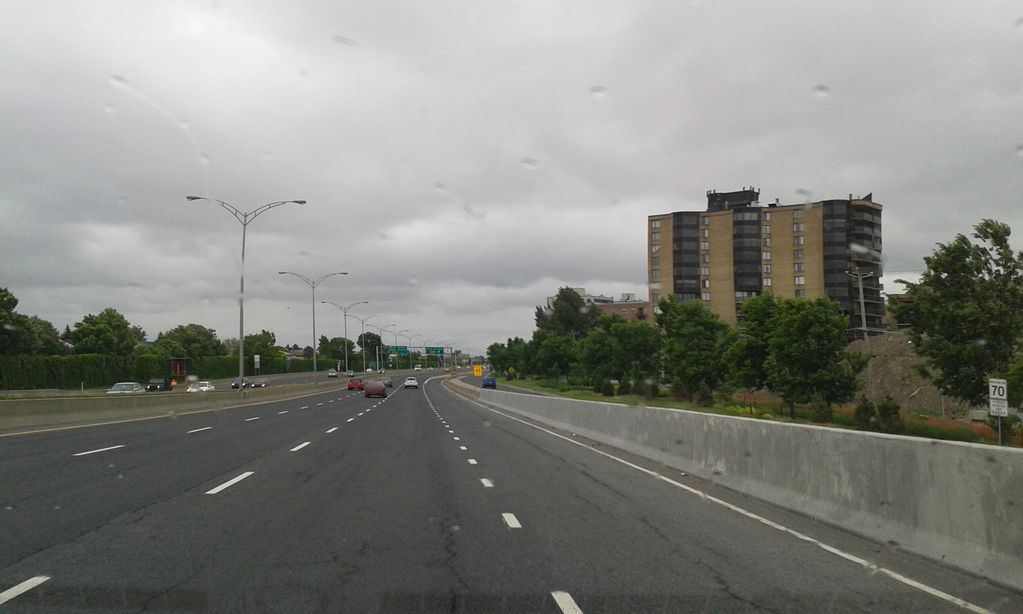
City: montreal